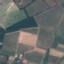
Label: PermanentCrop